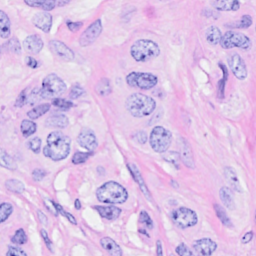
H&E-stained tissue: Breast